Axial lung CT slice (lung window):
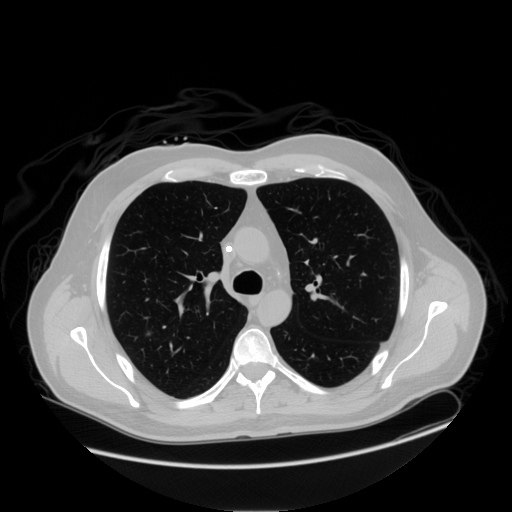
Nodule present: yes
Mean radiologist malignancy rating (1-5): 2